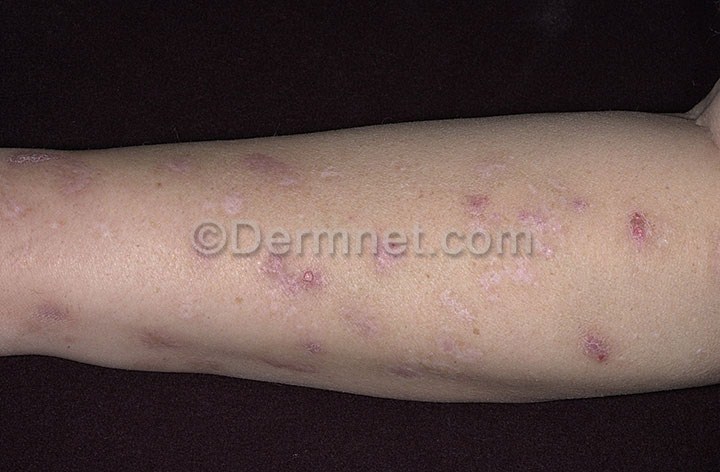
Disease: Eczema Photos